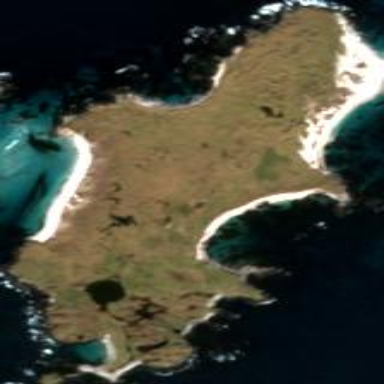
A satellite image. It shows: Island with natural coastline.